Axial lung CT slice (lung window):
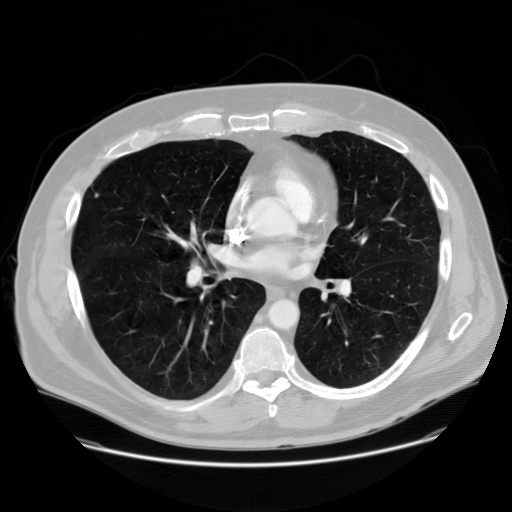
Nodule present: no